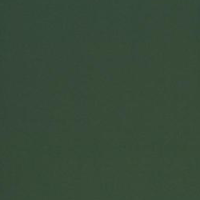
EUNIS habitat code: 15
Species observed at this site:
Tachybaptus ruficollis
Salix alba
Aythya fuligula
Cygnus olor